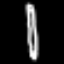
Label: pencil